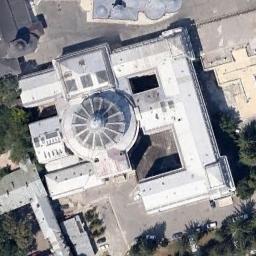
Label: church